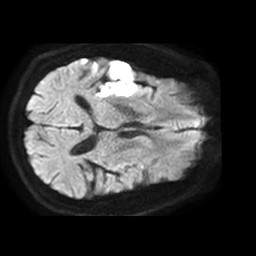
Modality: TRACE
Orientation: axial
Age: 52
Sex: male
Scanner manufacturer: philips
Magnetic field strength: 1.5 T
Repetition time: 3.398 s
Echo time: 0.06922 s